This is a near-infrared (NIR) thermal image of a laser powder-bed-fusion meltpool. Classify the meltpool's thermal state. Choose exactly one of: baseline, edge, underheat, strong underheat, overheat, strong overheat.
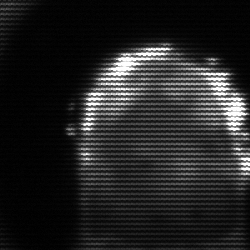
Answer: baseline